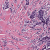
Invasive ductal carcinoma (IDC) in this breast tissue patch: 1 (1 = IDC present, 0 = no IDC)